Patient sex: M
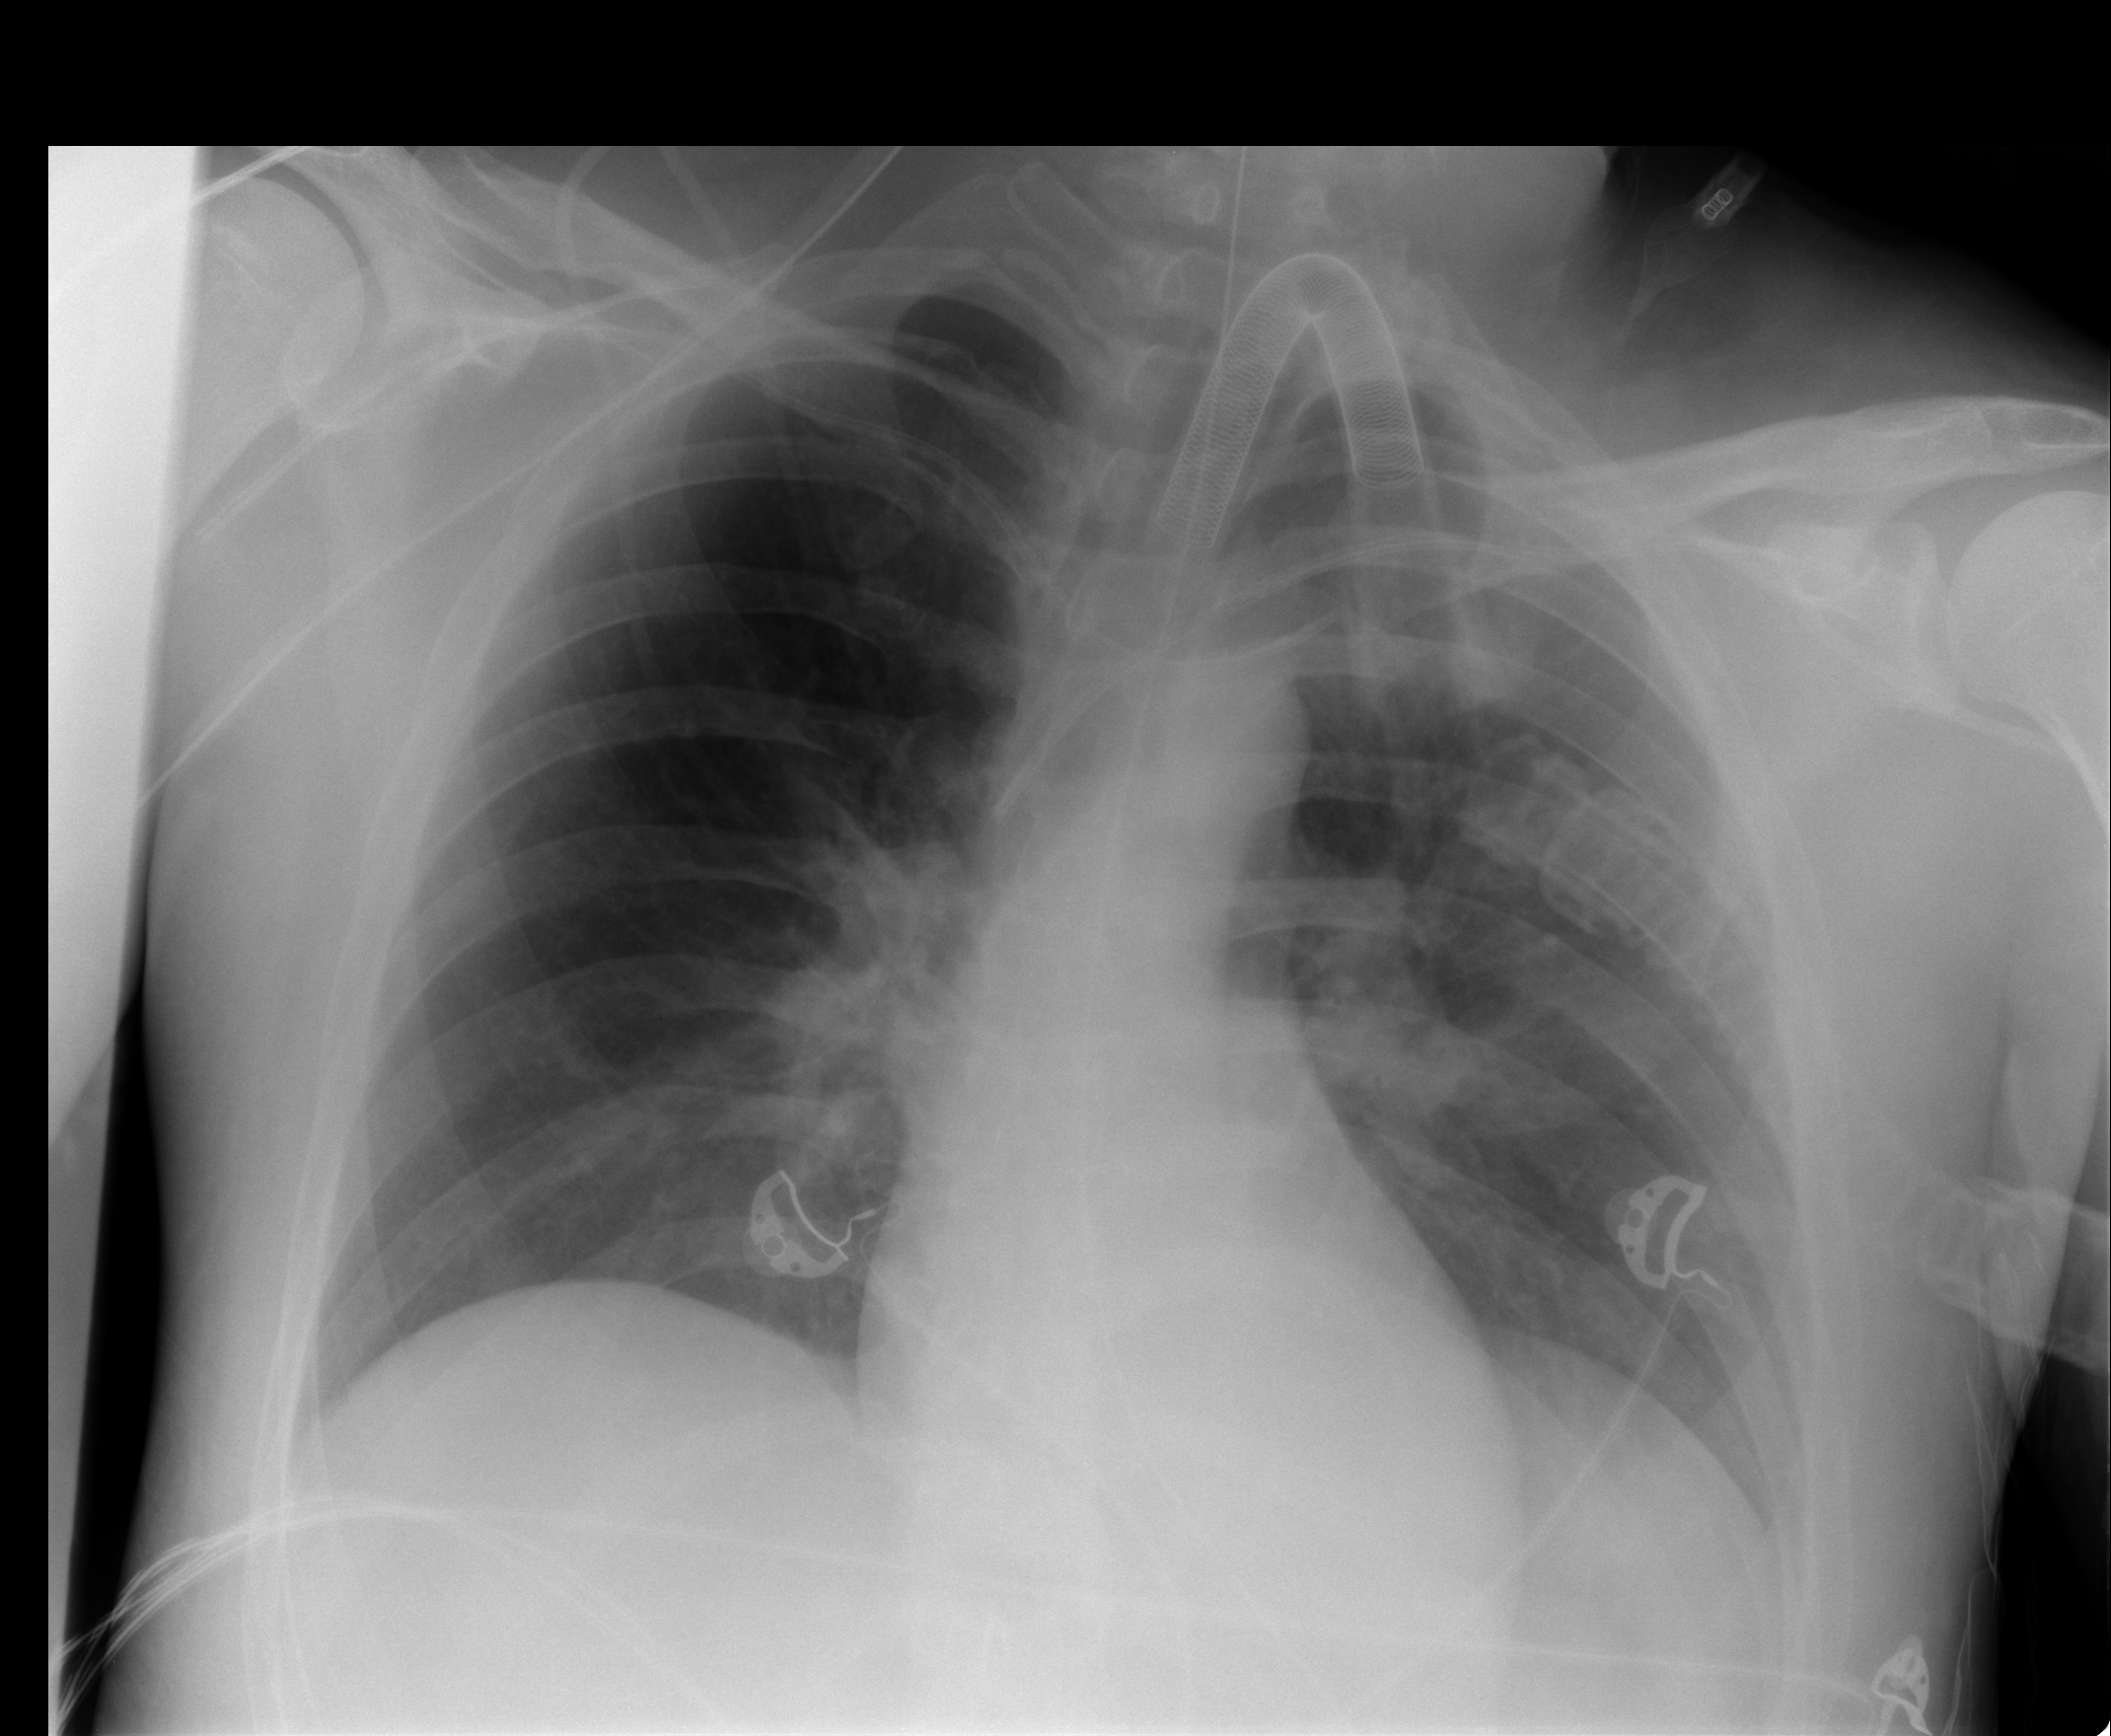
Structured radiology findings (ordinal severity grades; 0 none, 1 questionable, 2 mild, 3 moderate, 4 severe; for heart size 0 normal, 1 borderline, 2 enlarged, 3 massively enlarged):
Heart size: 0
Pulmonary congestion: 0
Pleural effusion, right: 0
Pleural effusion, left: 2
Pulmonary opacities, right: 0
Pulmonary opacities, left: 0
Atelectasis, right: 2
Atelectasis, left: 2